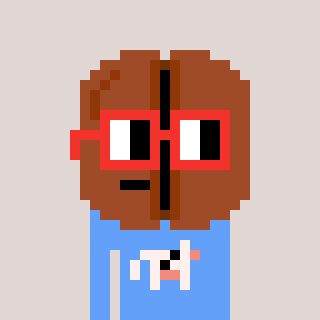
a pixel art character with square red glasses, a coffeebean-shaped head and a blue-colored body on a warm background